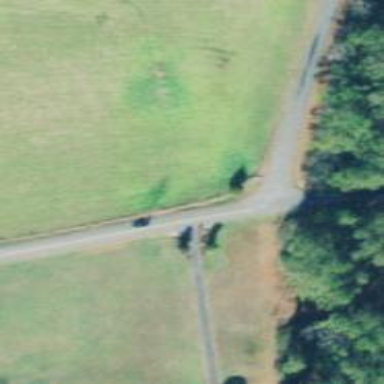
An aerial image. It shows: Unclassified road.